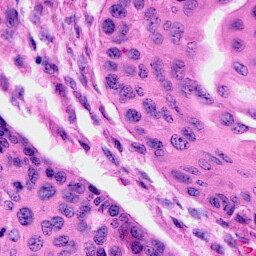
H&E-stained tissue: Cervix